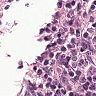
Metastatic tissue present: no